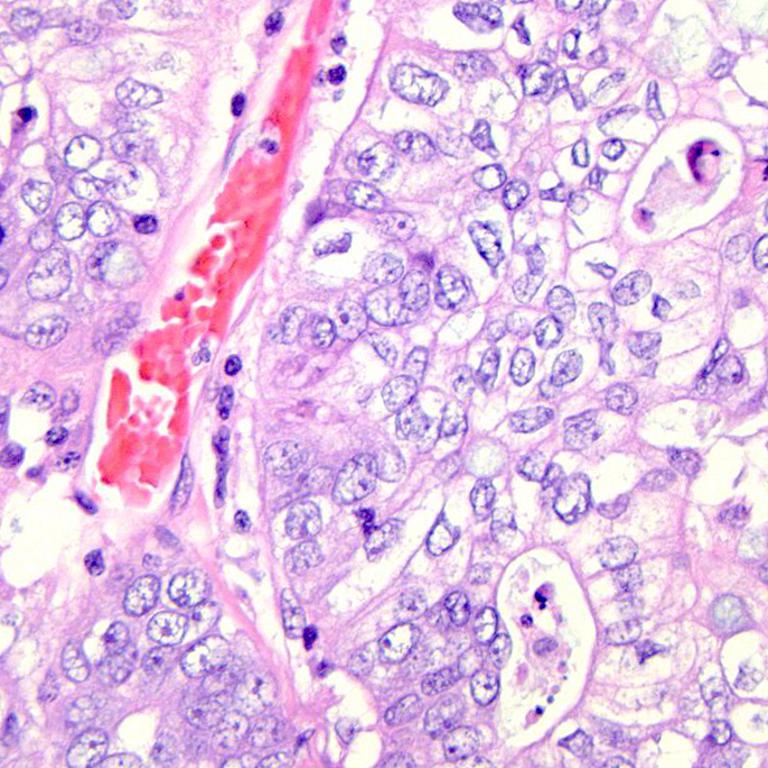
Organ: colon
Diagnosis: adenocarcinomas